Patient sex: F
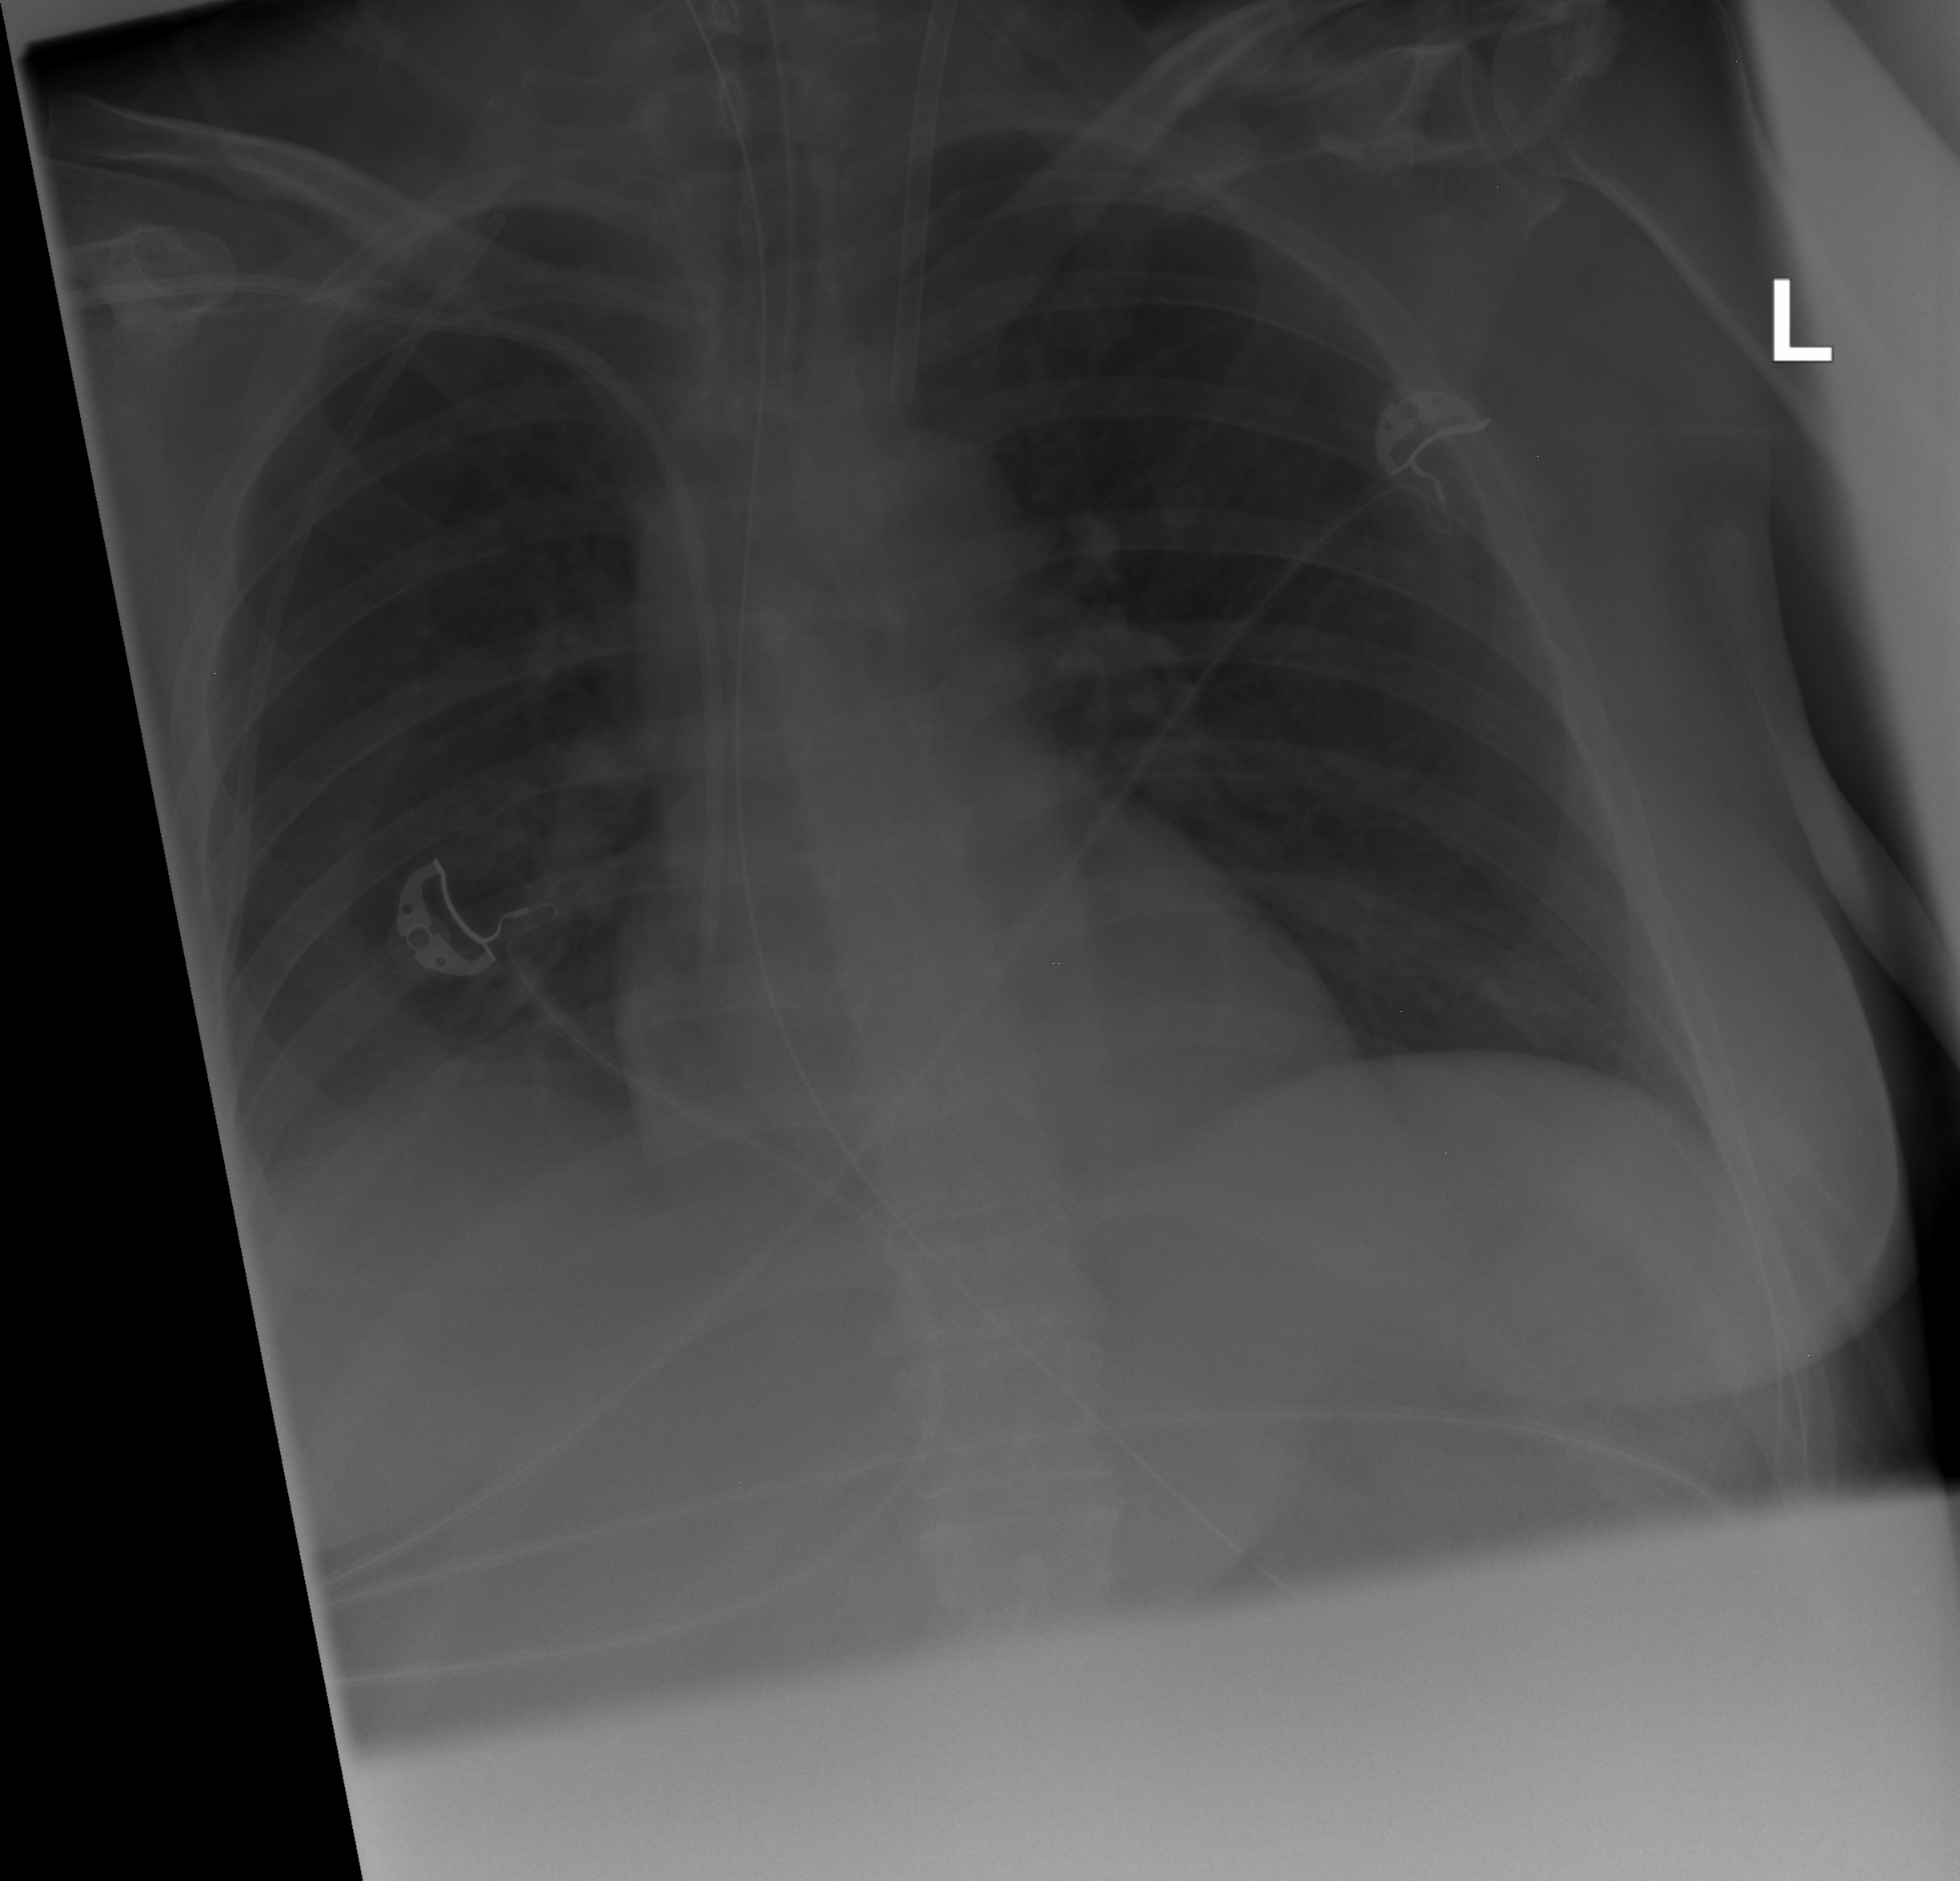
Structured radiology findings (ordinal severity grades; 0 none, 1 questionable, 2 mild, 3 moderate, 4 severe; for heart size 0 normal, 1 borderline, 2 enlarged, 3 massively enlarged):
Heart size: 0
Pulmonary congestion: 0
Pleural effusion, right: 1
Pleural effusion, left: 0
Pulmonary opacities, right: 0
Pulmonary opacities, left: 0
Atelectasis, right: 0
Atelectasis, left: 0